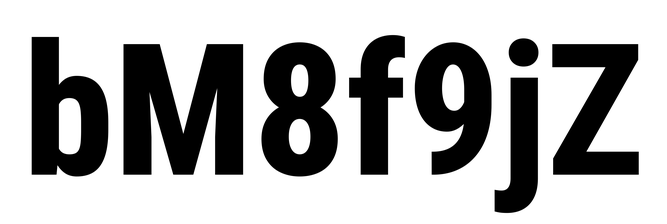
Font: Roboto_Condensed_ExtraBold